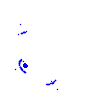
Particle: pion